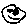
Label: smiley face